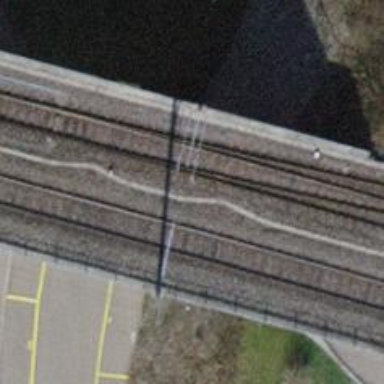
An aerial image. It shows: Single-track railway bridge with electrified contact line.